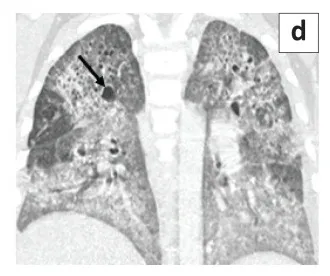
Coronal. Images reveal extensive ground glass opacities and confluent nodular opacities in both lungs, along with patchy consolidation in both lower lobes (arrowhead), small lung cysts (arrows), pulmonary interstitial emphysema in the left upper lobe (long arrow in c). Left-sided intercostal drainage is in situ (arrow in b).
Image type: radiology (ct)